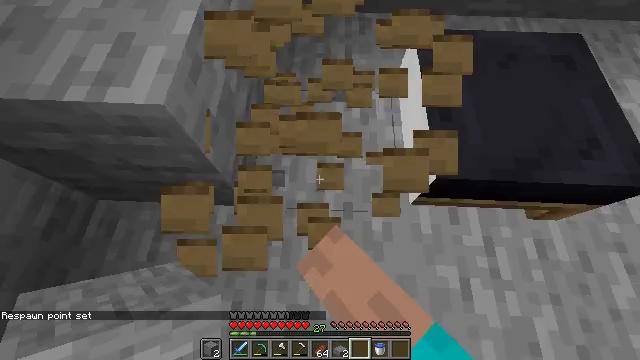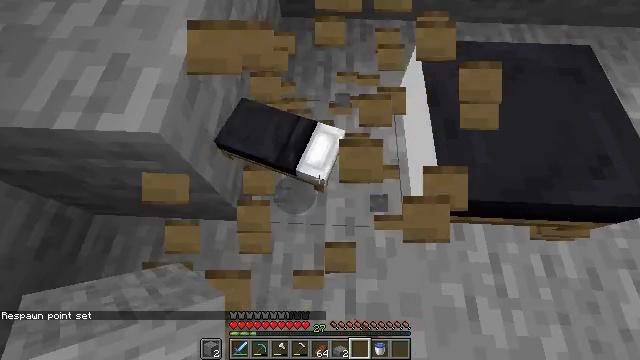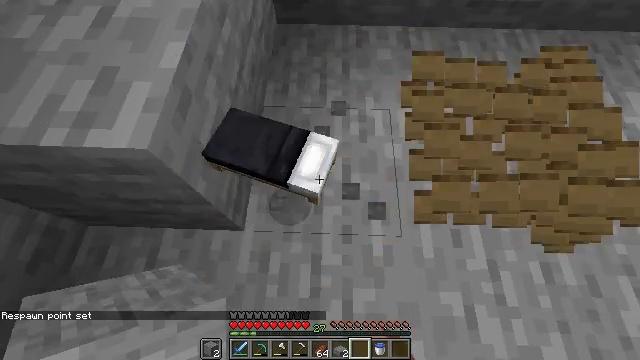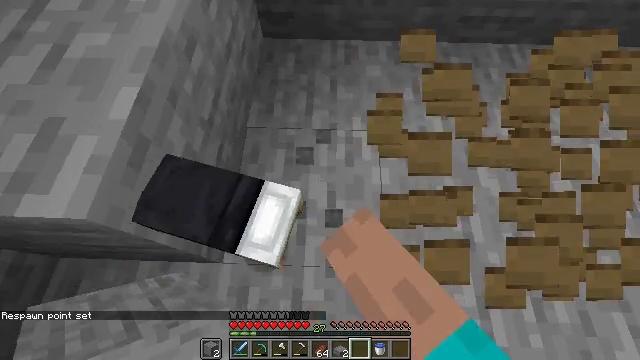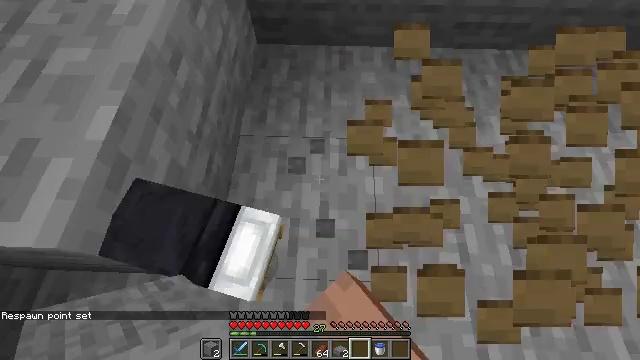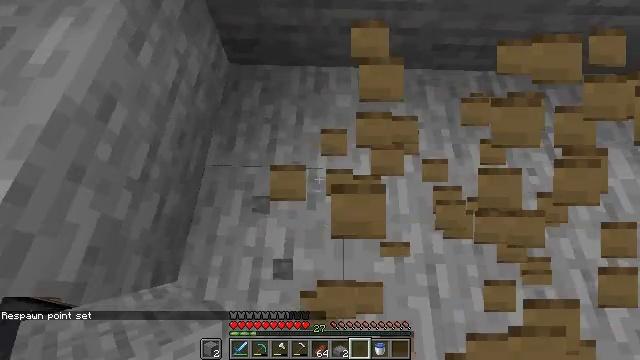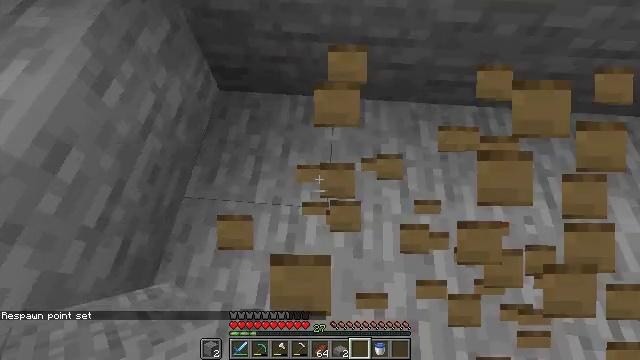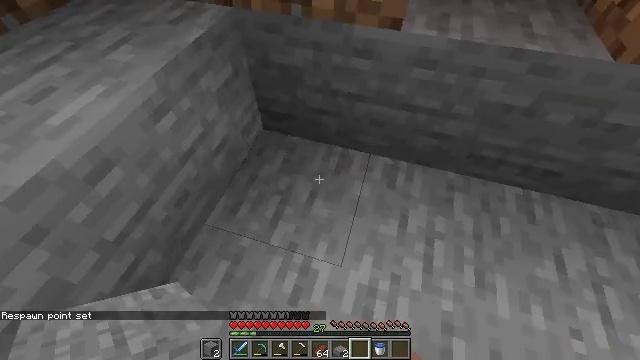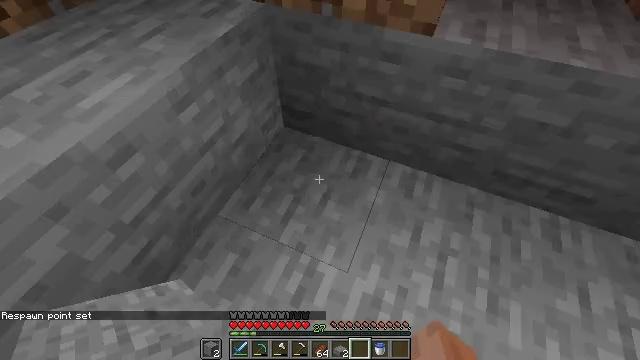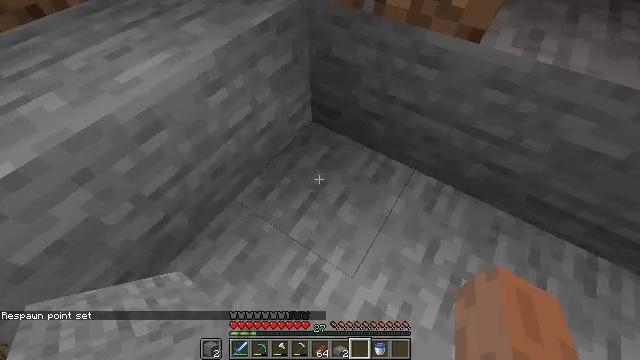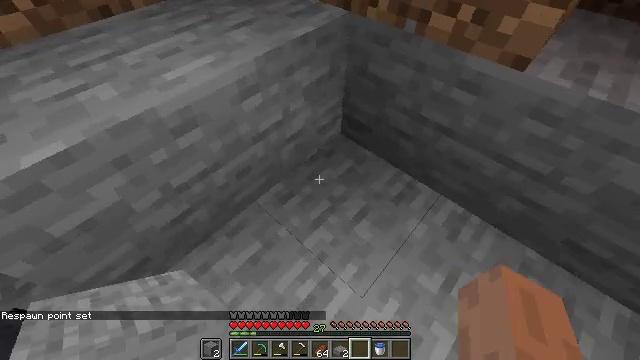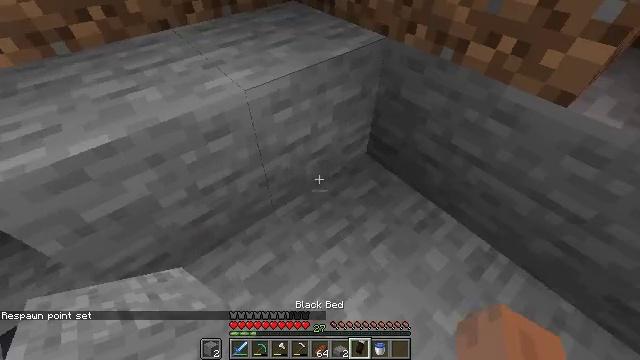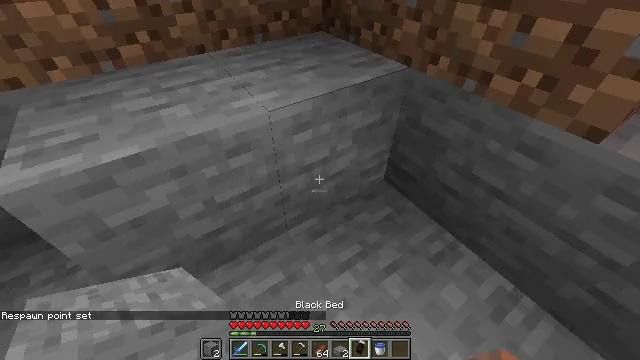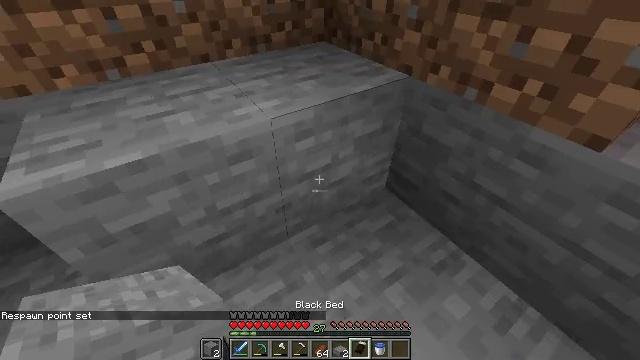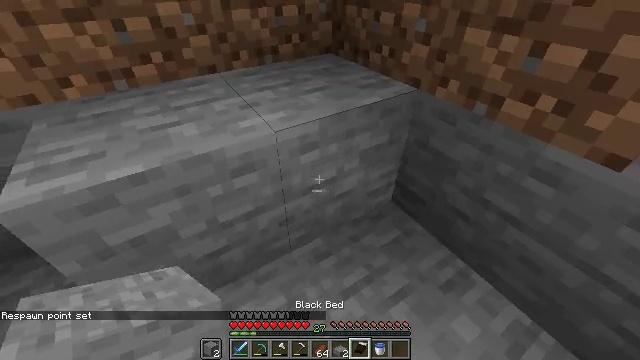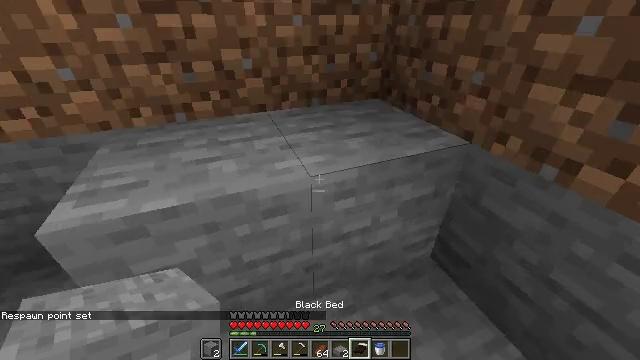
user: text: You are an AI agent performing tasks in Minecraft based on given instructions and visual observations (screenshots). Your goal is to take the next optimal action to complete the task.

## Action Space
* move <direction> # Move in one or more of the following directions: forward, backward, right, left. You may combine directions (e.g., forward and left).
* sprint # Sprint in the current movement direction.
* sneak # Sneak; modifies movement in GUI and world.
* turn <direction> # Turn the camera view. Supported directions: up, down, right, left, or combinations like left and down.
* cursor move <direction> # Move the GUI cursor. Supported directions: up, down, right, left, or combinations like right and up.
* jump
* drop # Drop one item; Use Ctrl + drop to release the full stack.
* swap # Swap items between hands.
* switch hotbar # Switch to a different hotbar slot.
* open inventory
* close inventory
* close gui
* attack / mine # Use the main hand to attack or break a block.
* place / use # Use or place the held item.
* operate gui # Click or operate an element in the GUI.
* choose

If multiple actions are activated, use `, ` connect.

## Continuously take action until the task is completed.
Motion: motion action
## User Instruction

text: craft item andesite wall
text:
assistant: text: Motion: move forward, attack / mine
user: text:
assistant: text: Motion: move forward and move right, attack / mine
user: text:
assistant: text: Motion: move forward and move right
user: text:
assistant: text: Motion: move forward and move right
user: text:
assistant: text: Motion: move forward and move right
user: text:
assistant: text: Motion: move forward, turn left and up
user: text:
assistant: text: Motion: turn left and up
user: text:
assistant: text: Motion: turn left
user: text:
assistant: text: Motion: turn left
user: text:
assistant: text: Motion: turn left and up
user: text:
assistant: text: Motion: turn left and up
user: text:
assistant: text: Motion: turn left and up
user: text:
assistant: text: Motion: sprint, turn up
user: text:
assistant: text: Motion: move forward, sprint, turn left and up
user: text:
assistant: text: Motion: move forward, sprint, turn left and up
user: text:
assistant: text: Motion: move forward, sprint, turn left and up
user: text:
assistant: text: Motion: move forward, sprint, turn left and up
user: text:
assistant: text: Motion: move forward, sprint, jump
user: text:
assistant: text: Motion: move forward, sprint, turn left, jump
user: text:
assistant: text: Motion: move forward, sprint, jump
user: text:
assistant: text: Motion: move forward, sprint, turn left
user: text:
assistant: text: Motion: move forward, sprint, turn left and up
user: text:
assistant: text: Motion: move forward, sprint, turn left and up
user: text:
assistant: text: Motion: move forward, sprint, jump
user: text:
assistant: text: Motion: move forward, sprint, jump
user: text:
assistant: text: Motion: move forward, sprint, turn left, jump
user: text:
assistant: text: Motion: move forward, sprint, turn left, jump
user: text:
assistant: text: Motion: move forward, sprint, turn left and up, jump
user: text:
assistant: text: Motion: move forward, sprint, switch to hotbar 1
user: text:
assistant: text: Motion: move forward, sprint, switch to hotbar 1